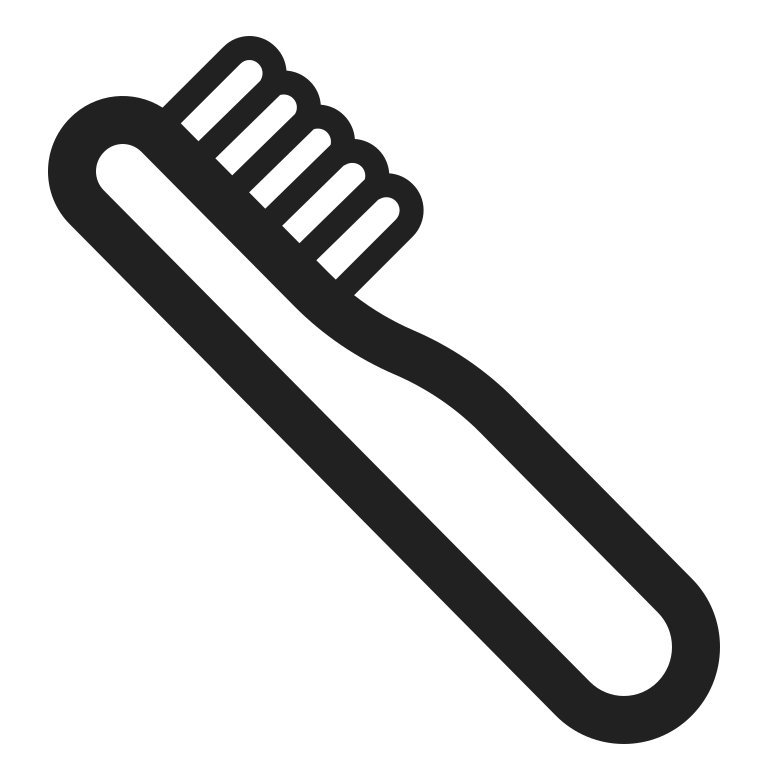
toothbrush high contrast